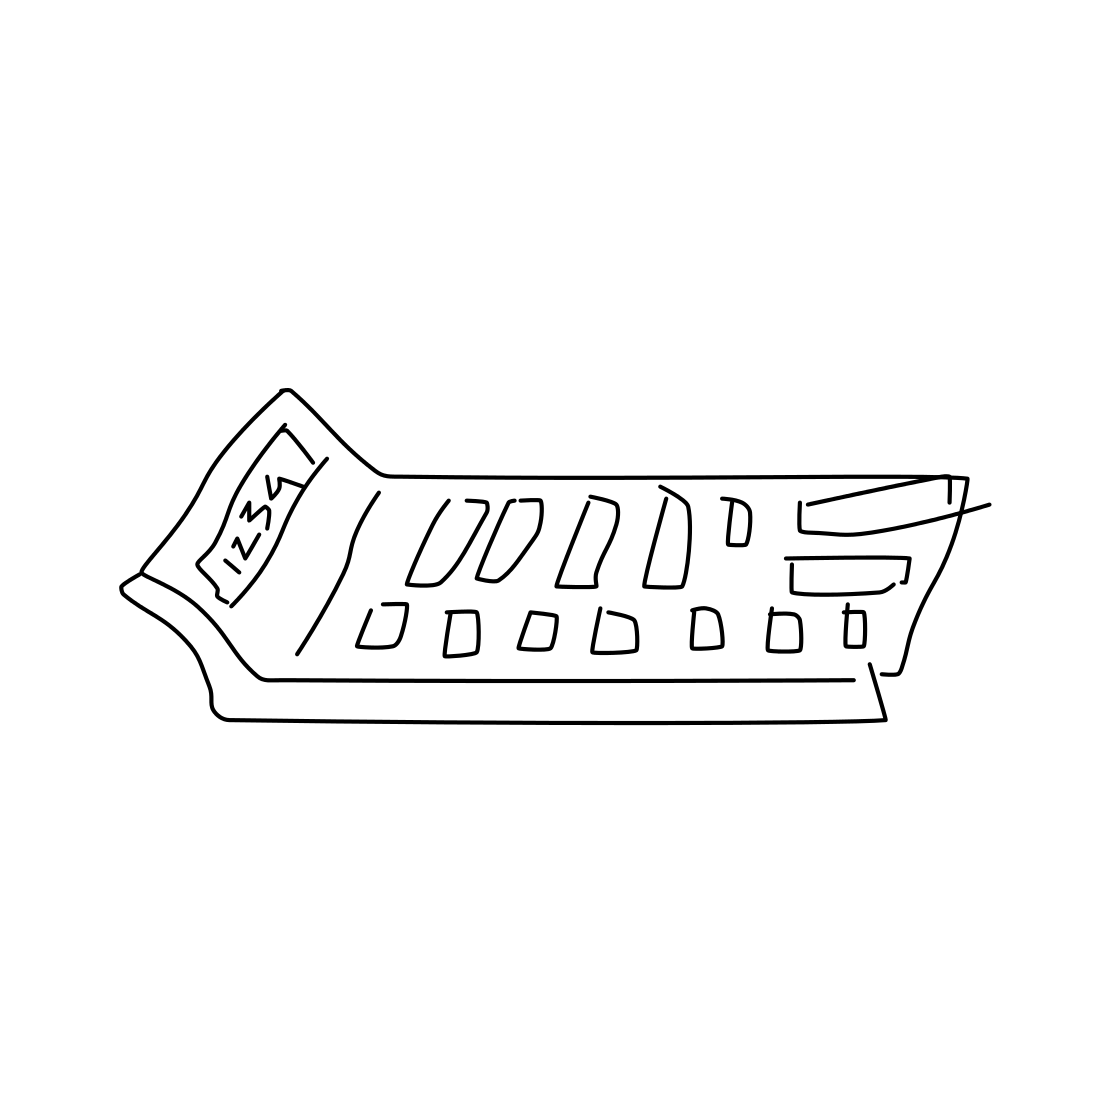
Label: calculator